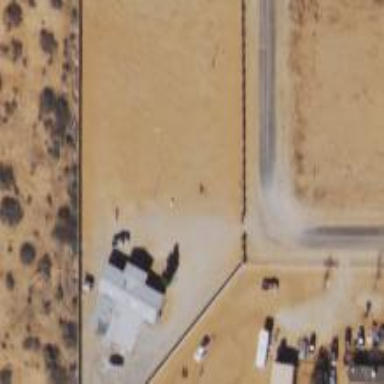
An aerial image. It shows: Driveway.